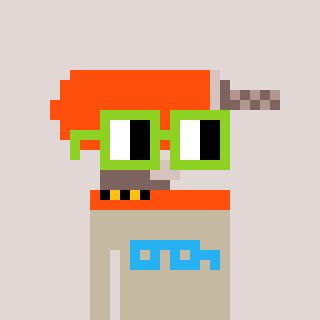
a pixel art character with square light green glasses, a drill-shaped head and a bege-colored body on a warm background